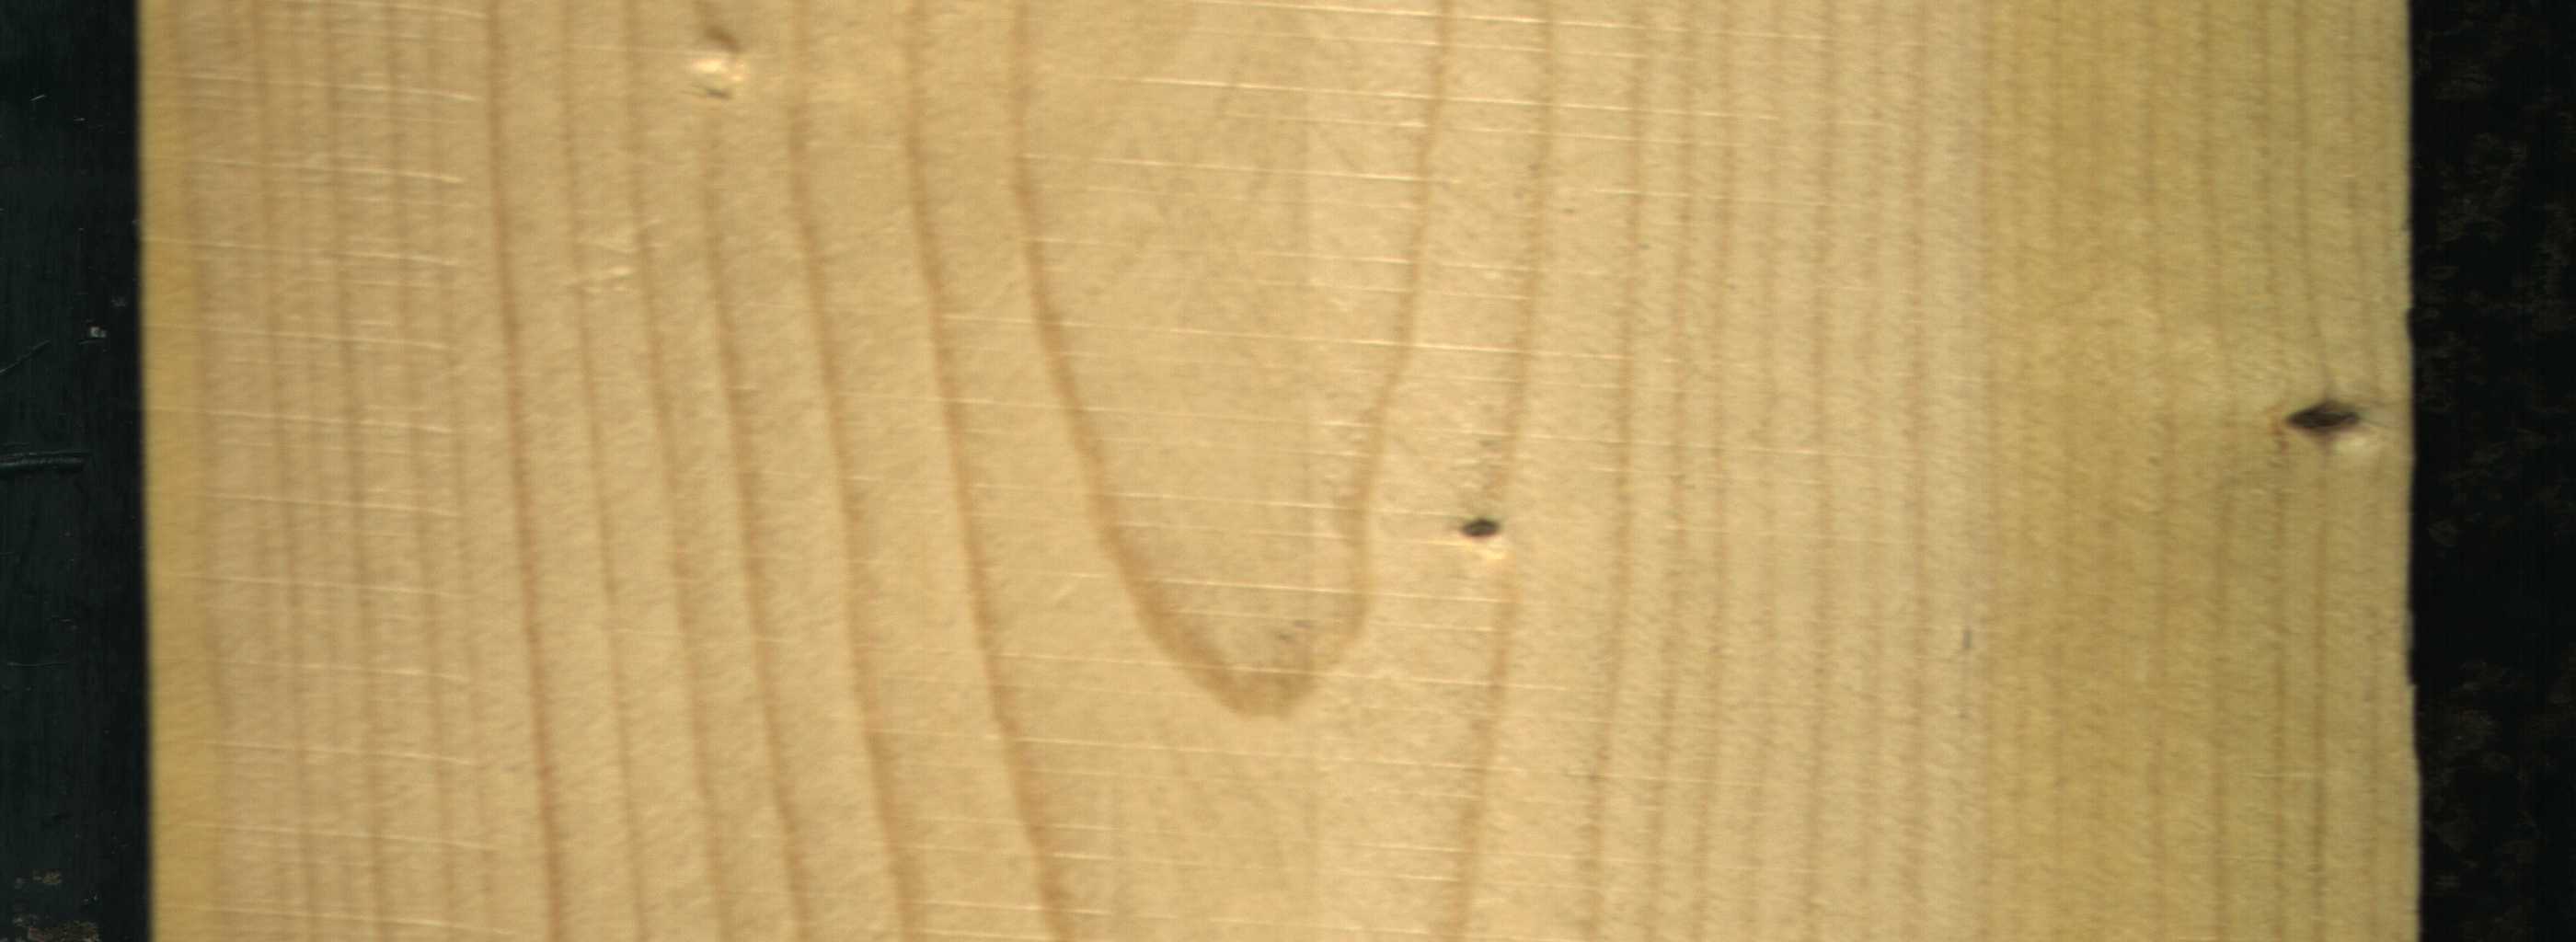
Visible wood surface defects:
Dead_Knot
Live_Knot